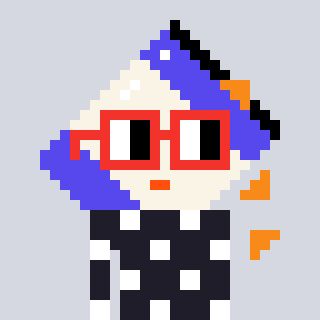
a pixel art character with square red glasses, a chips-shaped head and a grayscale-colored body on a cool background